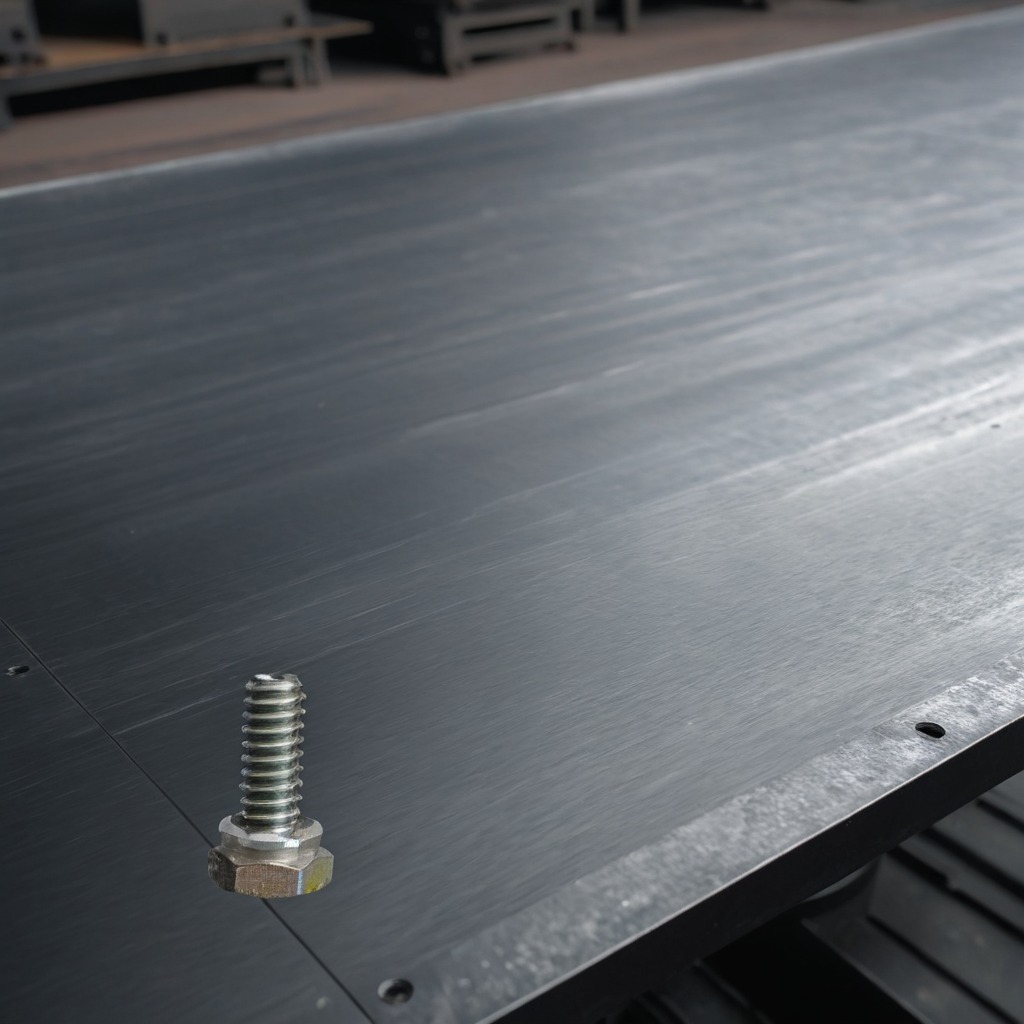
A metal screw lies on a cold steel table in a mining workshop.